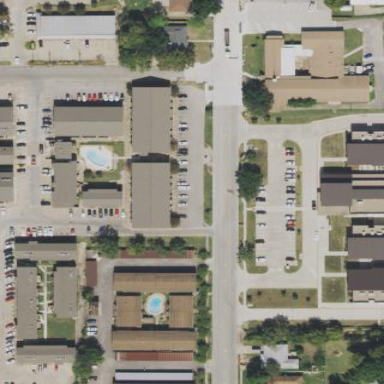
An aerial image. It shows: Residential area with apartments.